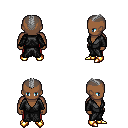
a pixel art fantasy rpg character, male body template, human, dark skin, gray robe, red pants, gray short mohawk hairstyle, gold boots, four views (front, back, left, right), 2x2 character sprite sheet, small pixel art, hard edges, no anti-aliasing